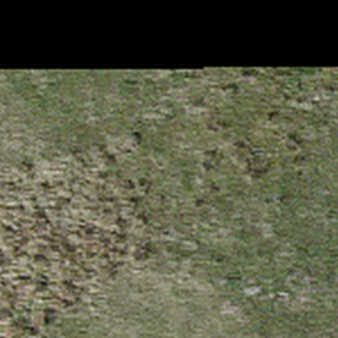
Label: other